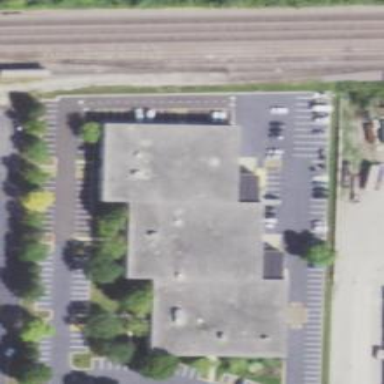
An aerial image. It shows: Commercial building.